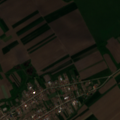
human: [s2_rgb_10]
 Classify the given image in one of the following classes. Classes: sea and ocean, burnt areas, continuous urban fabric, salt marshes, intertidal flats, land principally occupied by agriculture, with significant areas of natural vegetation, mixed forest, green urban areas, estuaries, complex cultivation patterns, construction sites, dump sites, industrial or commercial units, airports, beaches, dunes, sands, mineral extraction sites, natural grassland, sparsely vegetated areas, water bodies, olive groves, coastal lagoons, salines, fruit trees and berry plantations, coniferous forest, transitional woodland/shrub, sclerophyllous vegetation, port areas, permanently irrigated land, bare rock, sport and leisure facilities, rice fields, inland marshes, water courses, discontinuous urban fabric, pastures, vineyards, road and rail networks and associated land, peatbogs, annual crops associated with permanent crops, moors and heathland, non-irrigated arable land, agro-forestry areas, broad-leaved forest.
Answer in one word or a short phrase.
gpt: discontinuous urban fabric, non-irrigated arable land, pastures, land principally occupied by agriculture, with significant areas of natural vegetation, broad-leaved forest